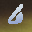
Label: 6